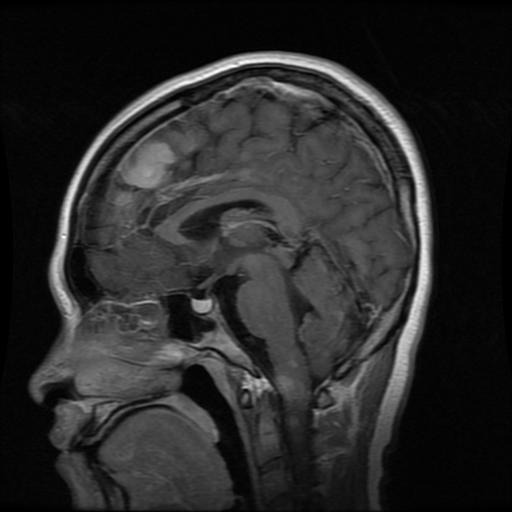
Label: meningioma